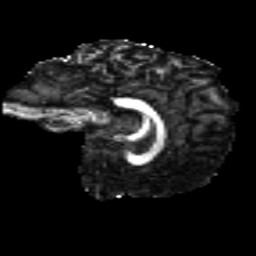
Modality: FA
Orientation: sagittal
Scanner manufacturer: siemens
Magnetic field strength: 3 T
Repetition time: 4.16 s
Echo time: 0.0806 s